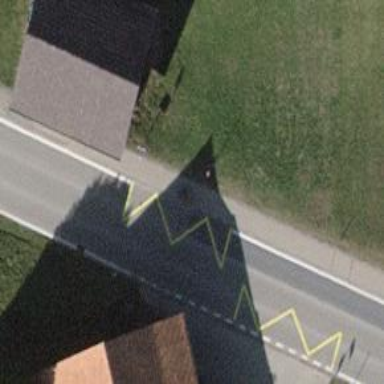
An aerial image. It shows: Bus stop with stop position for public transport.